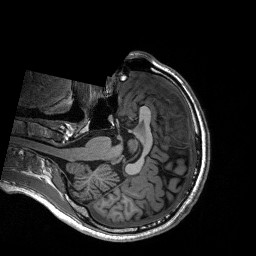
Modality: T1w
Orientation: axial
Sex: male
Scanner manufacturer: siemens
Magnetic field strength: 3 T
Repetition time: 2.3 s
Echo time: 0.00197 s